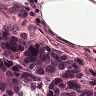
Metastatic tissue present: yes